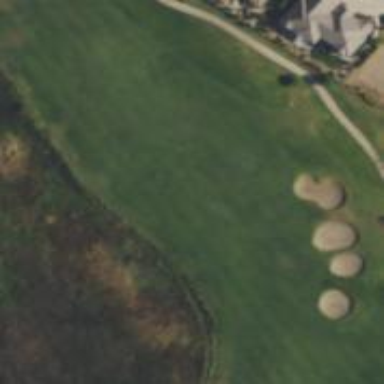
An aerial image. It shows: Golf hole.